Question: If I use progress bar, next contents appears in progress bar.
I want next contents on the bottom of progress bar with 50px margin.
How can I fix this?
DEMO: <URL>
You are logged in
'''
<div class="progress progress-striped active"><div class="bar" style="width: 53%"></div>
This message should be on the bottom of progress bar
</div>
'''
It's way too long so please take a look at JS fiddle demo

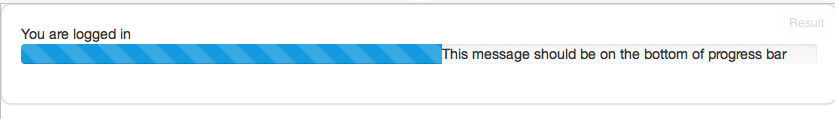
Answer: Your text is part of the first '<div>' which is the container of the progress bar. Place it the '<div>'. So you should have this instead:
'''
<div class="progress progress-striped active">
<div class="bar" style="width: 53%"></div>
</div>
This message should be on the bottom of progress bar
'''